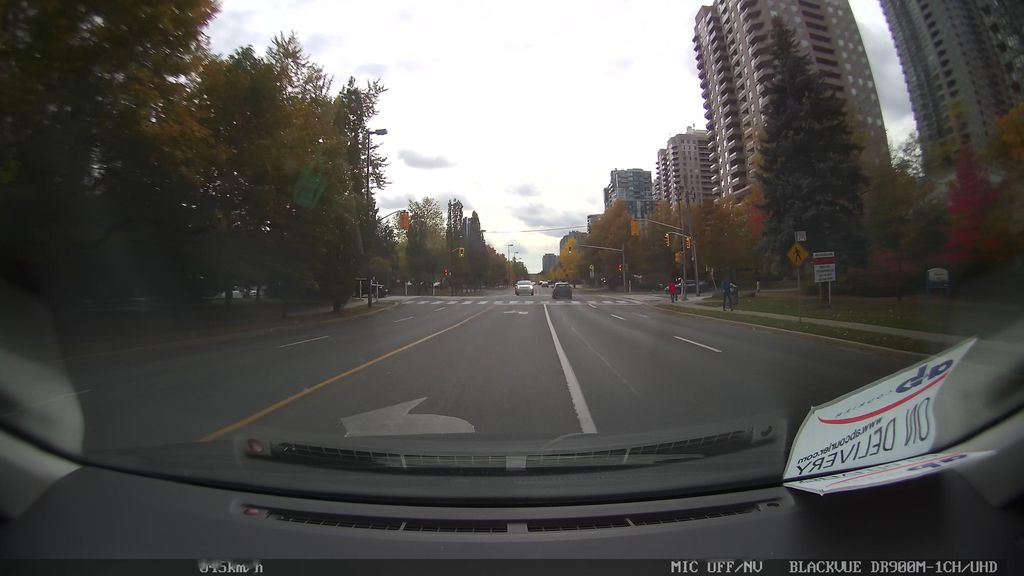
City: toronto